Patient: sex M, age 69
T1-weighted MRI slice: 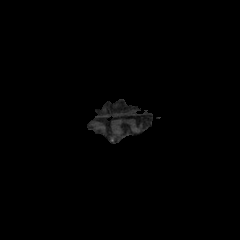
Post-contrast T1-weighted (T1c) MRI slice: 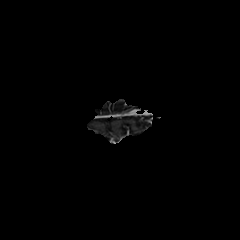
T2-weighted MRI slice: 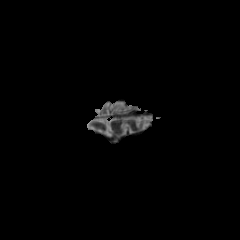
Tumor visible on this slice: no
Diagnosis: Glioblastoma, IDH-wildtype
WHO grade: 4